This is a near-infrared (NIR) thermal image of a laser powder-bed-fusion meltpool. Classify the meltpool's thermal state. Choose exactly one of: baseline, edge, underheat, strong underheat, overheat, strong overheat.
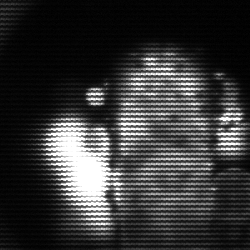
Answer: strong underheat